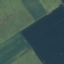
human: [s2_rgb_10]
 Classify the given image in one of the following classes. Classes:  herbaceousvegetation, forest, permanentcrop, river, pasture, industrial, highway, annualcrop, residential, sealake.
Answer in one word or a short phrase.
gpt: AnnualCrop